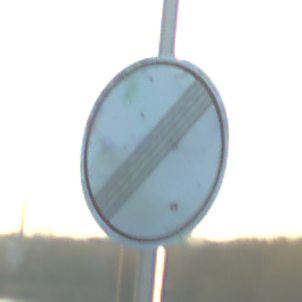
Verkehrszeichen: EndeSaemtlicherBegrenzungen
Umgebung: Outdoor, RoadRail
Tageszeit: SunriseSunset
Wetter: PartlyCloudy
Licht: Natural
Jahreszeit: NotSpecified
Kontrast: HighContrast